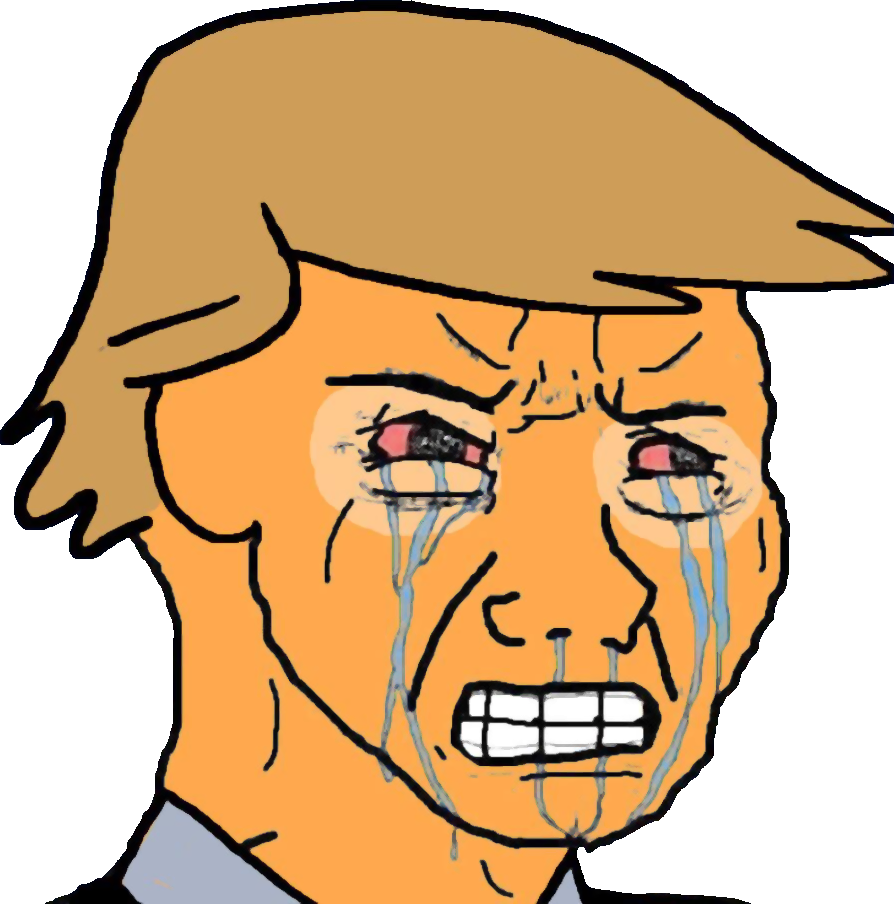
Label: 5_Crying_Wojak